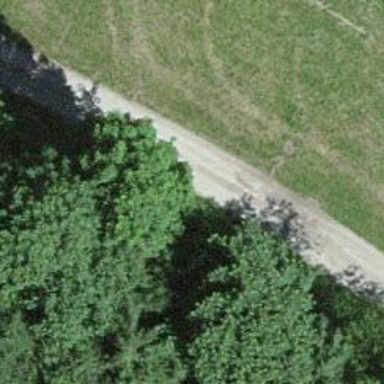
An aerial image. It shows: Gravel track with grade 2 quality.